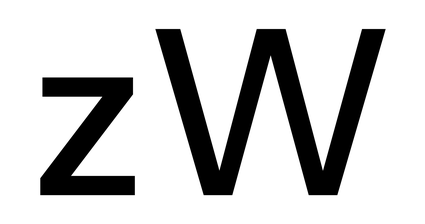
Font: InstrumentSans_Medium